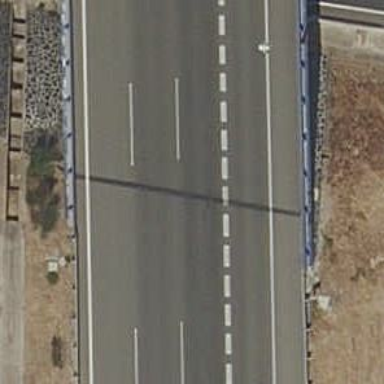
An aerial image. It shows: View of motorway.